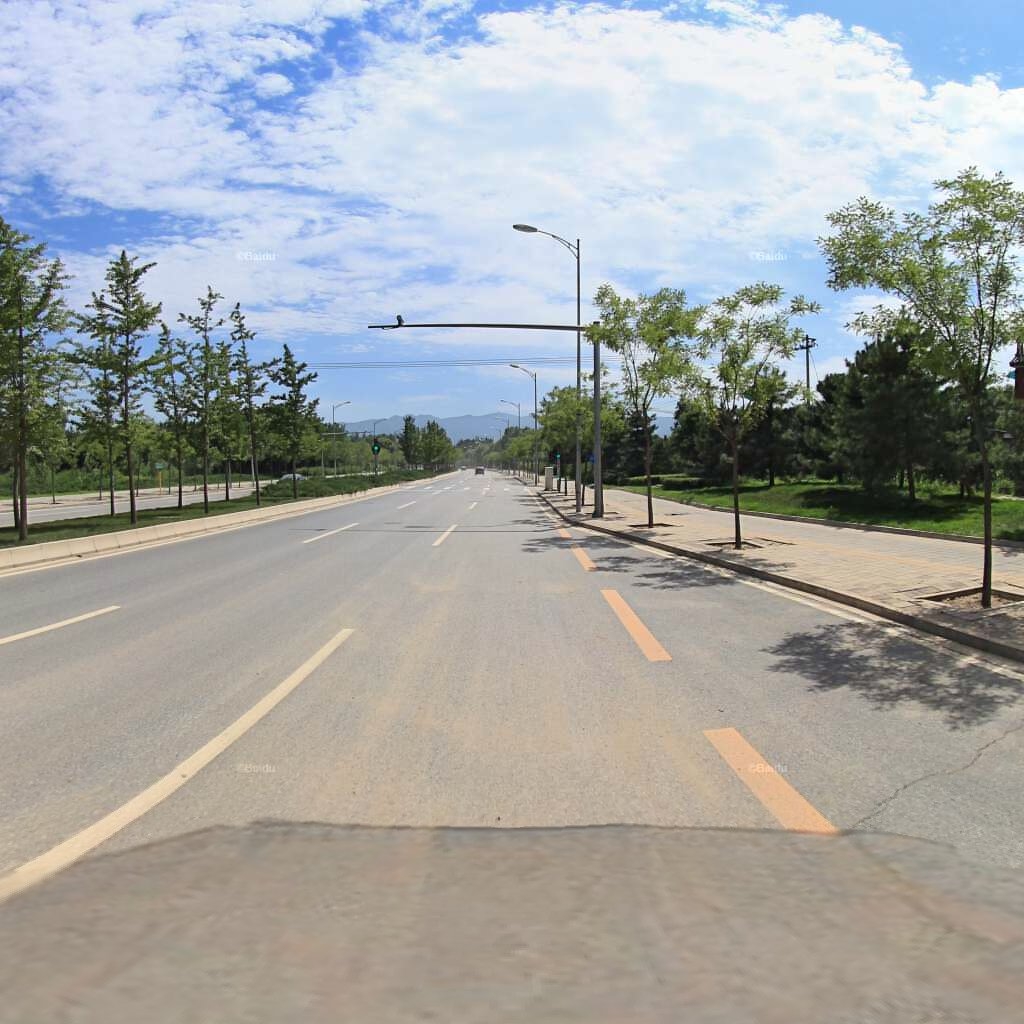
Region: Haidian
Road damage annotations: transverse crack